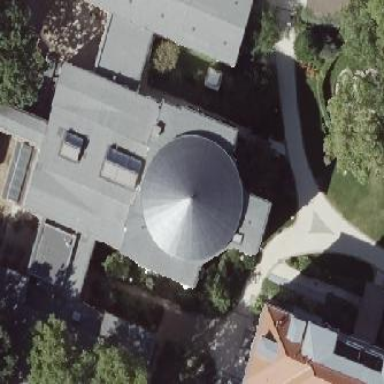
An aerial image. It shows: Dome-shaped roof part of building.